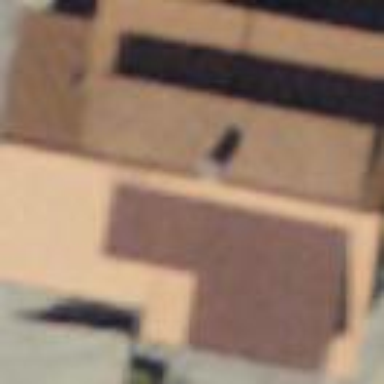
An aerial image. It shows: Residential building.